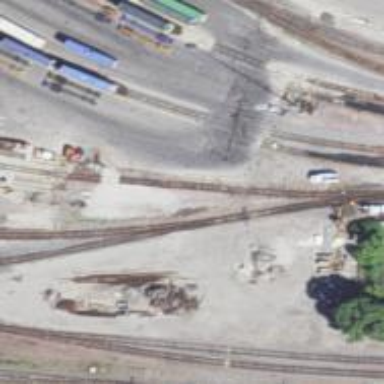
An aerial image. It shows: Abandoned railway yard.